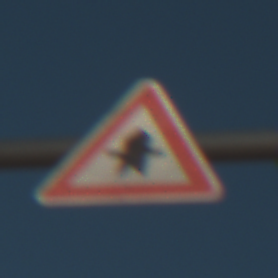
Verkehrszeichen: Vorfahrt
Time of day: SunriseSunset
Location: Outdoor (Nature)
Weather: Clear
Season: NotSpecified
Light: Natural